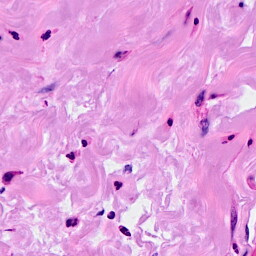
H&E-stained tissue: Breast